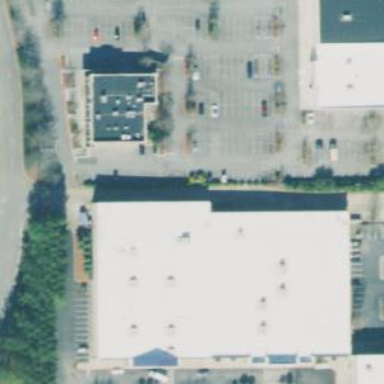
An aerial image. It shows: Retail building housing furniture shop.